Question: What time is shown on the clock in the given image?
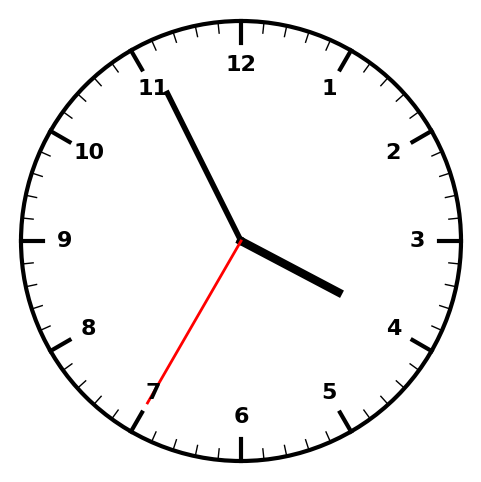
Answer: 03:55:35